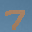
Label: 7